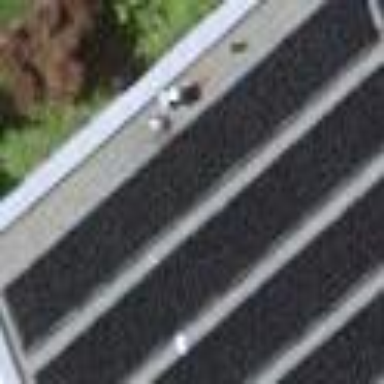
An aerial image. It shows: Solar power generator.